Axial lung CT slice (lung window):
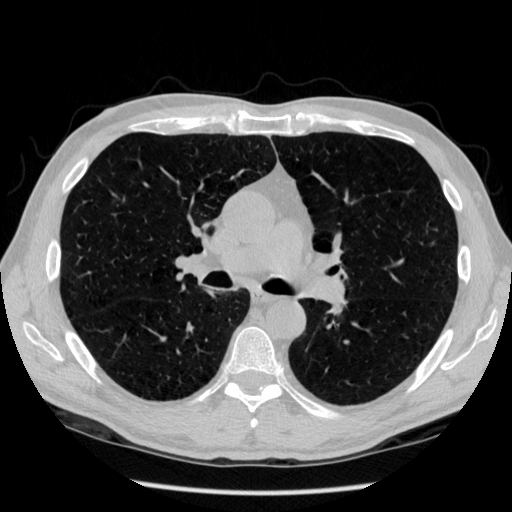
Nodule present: no